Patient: sex M, age 71
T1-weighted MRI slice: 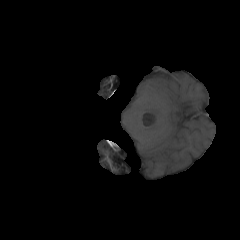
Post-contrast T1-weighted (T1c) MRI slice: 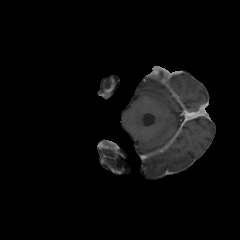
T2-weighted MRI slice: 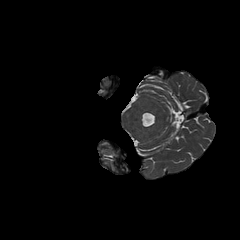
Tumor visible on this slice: no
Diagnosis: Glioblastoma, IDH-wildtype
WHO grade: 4